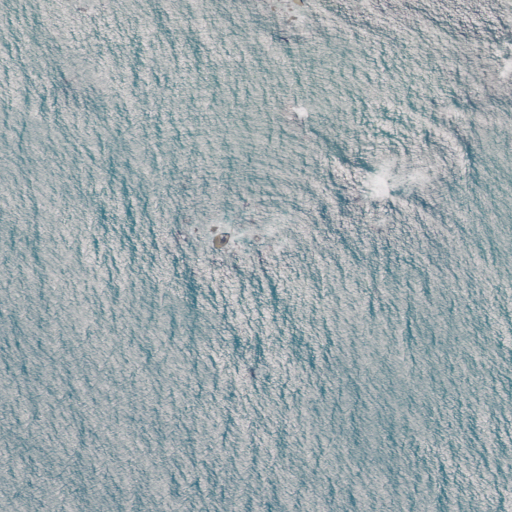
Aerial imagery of island in California named Sail Rock containing open water, herbaceous wetlands, and medium intensity development